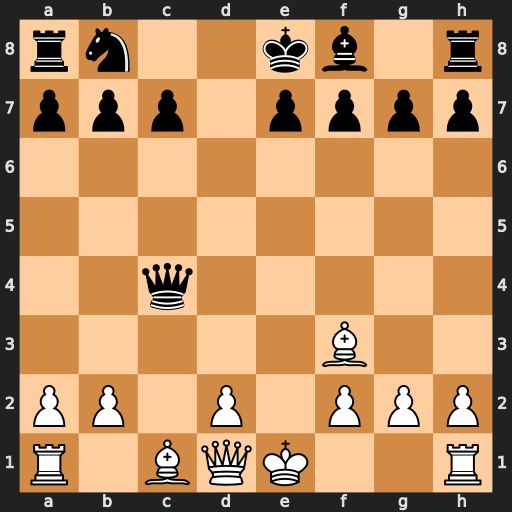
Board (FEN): rn2kb1r/ppp1pppp/8/8/2q5/5B2/PP1P1PPP/R1BQK2R
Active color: w
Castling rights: KQkq
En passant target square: -
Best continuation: Bxb7 Nd7 Bxa8